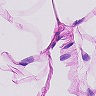
Metastatic tissue present: no